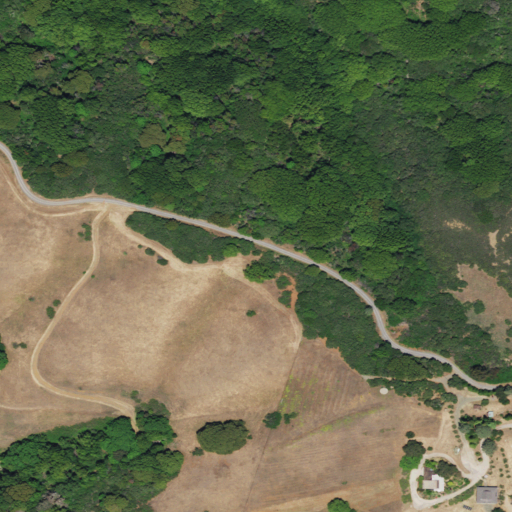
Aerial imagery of ridge(s) in California named Monte Bello Ridge containing evergreen forest, grassland, mixed forest, shrub, and open development